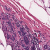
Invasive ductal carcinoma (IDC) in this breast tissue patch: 0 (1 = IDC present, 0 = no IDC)